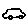
Label: car